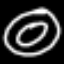
Label: donut